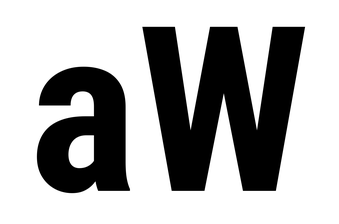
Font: Roboto_Condensed_Bold